Aerial crown-view tile of a tropical tree (Barro Colorado Island, Panama), acquired 20240813:
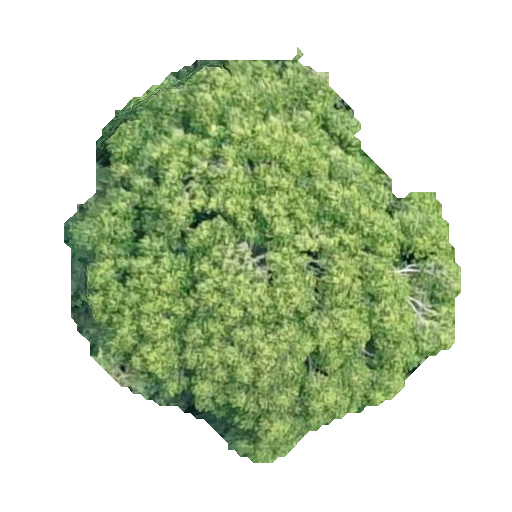
Species: Guatteria lucens
GBIF accepted scientific name: Guatteria lucens
Crown area: 167.688 m²